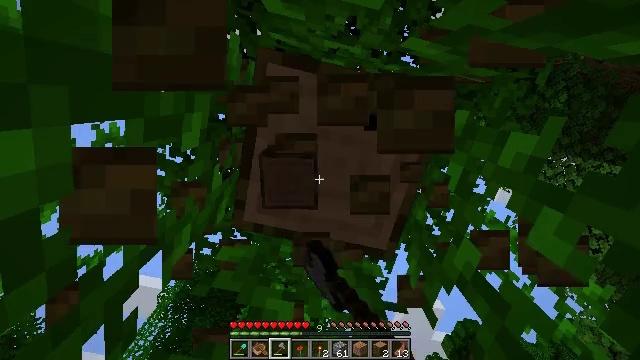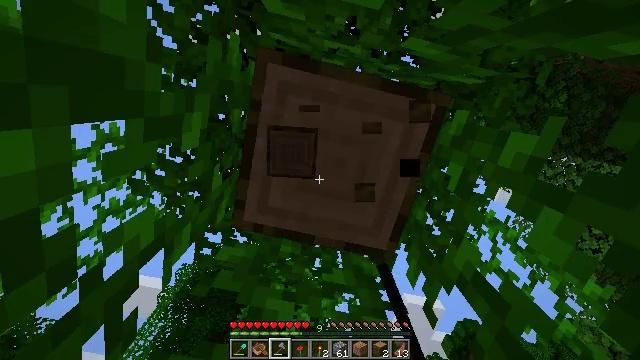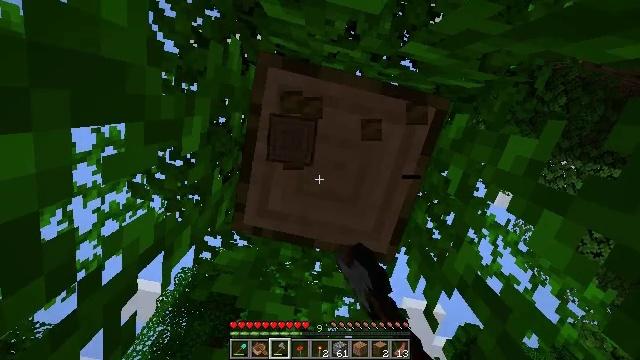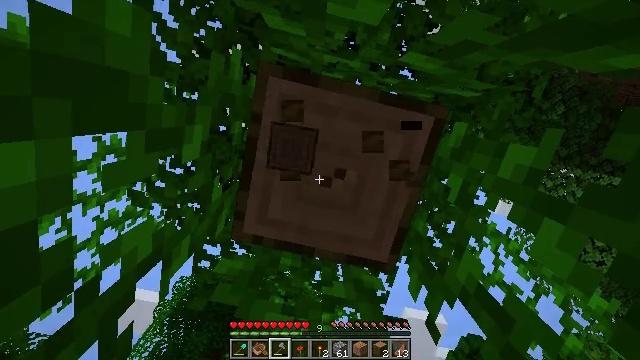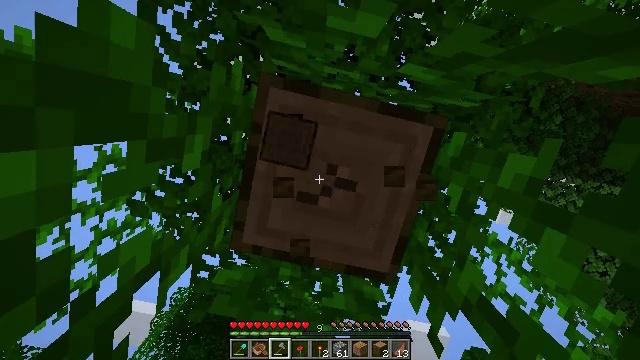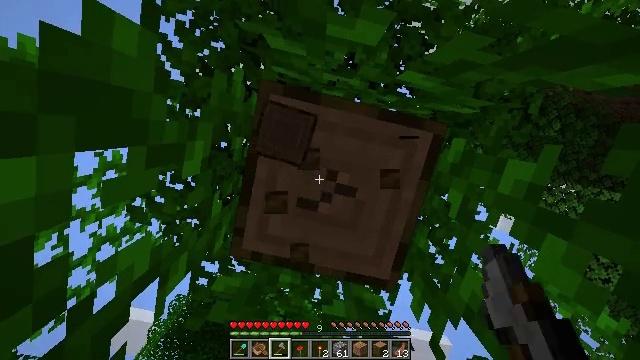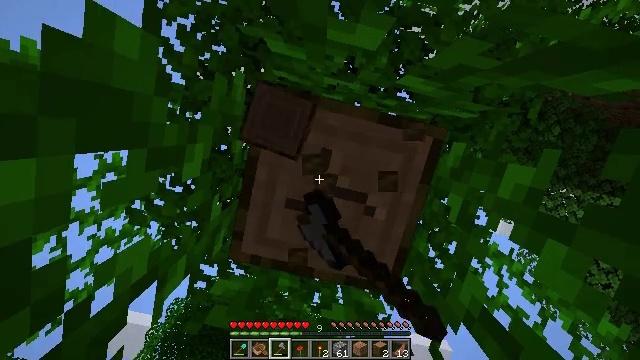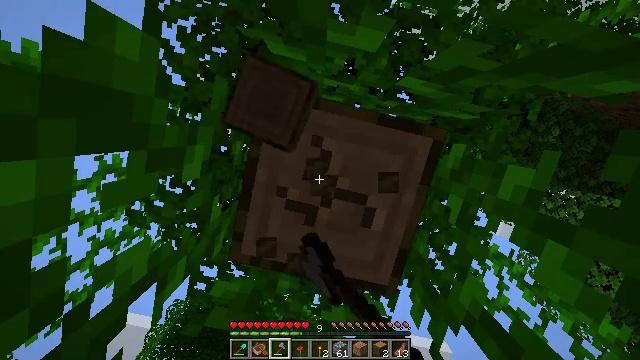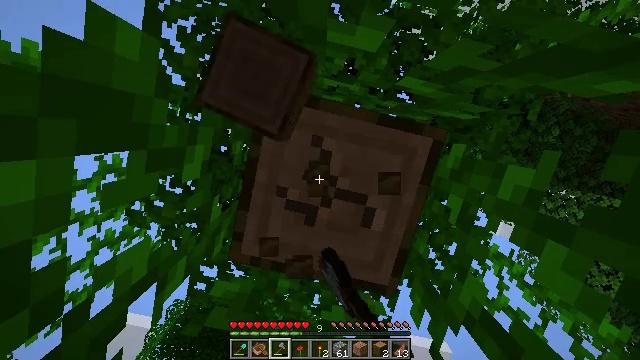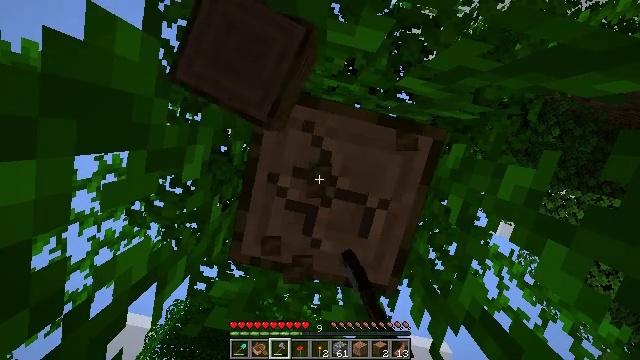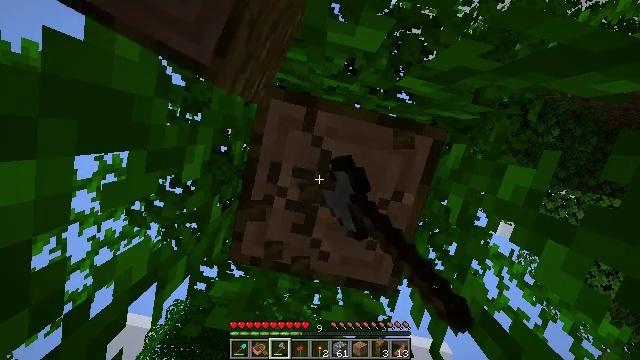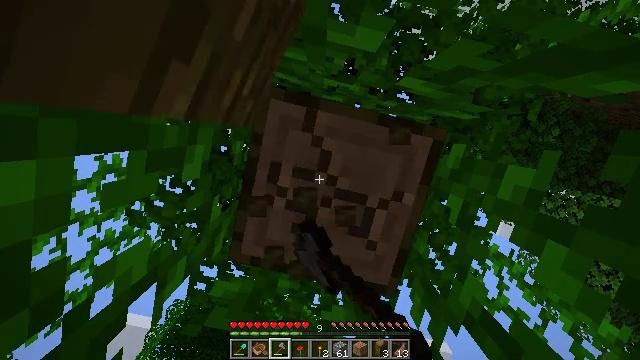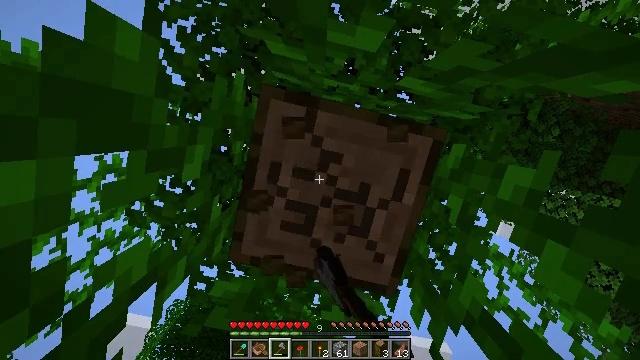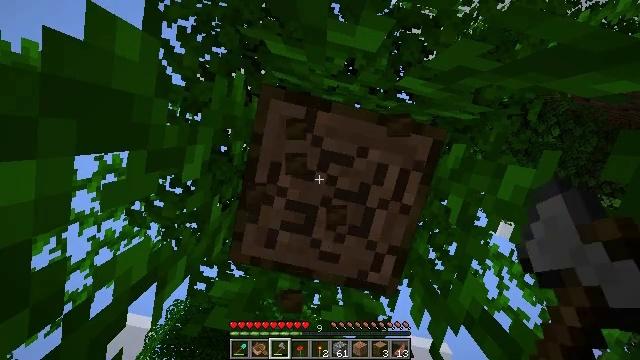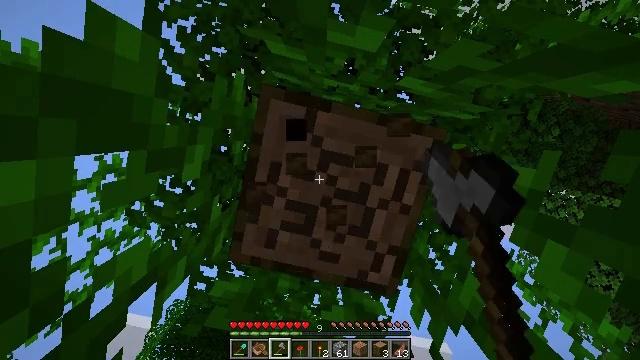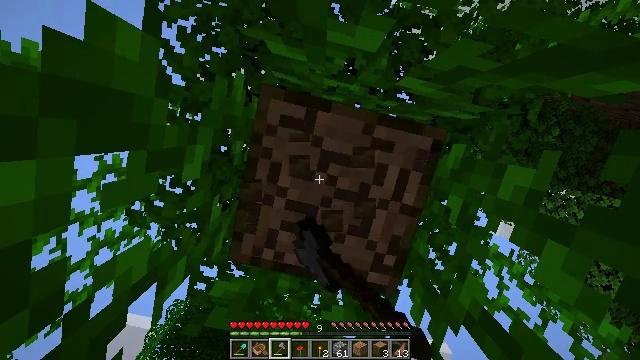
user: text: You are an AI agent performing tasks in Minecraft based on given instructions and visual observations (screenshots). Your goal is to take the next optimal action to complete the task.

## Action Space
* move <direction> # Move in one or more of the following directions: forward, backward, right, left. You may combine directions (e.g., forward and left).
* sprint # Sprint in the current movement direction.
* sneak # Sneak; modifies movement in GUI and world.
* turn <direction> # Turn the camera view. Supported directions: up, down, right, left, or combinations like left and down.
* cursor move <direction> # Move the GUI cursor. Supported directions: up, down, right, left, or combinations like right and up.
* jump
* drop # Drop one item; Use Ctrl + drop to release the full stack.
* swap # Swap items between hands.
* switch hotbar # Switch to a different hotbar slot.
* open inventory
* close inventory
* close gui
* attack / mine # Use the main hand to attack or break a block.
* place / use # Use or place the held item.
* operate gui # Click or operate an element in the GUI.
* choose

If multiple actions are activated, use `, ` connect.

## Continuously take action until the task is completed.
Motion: motion action
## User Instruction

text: Collect the jungle log for building.
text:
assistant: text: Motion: attack / mine
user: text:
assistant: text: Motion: attack / mine
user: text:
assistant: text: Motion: turn up, attack / mine
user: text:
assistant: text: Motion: turn up, attack / mine
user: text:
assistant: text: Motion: turn up, attack / mine
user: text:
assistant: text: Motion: attack / mine
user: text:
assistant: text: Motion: attack / mine
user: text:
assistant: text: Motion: attack / mine
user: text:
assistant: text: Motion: attack / mine
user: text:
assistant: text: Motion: attack / mine
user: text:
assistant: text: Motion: attack / mine
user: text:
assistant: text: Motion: attack / mine
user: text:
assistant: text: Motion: attack / mine
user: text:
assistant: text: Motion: attack / mine
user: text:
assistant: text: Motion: attack / mine
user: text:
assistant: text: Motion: attack / mine
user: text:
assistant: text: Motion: attack / mine
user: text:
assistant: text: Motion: attack / mine
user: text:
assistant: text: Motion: attack / mine
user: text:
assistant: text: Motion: attack / mine
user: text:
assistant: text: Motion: attack / mine
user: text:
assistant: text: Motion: attack / mine
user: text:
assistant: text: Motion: attack / mine
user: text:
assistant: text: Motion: attack / mine
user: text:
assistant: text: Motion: attack / mine
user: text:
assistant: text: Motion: attack / mine
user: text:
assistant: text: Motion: attack / mine
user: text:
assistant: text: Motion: attack / mine
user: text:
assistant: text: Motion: attack / mine
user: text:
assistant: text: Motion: attack / mine